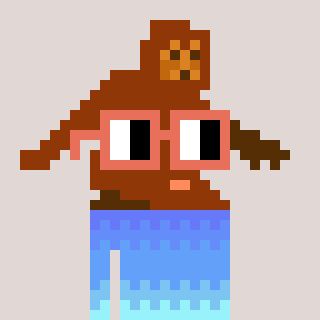
a pixel art character with square orange glasses, a bigfoot-shaped head and a darkpink-colored body on a warm background